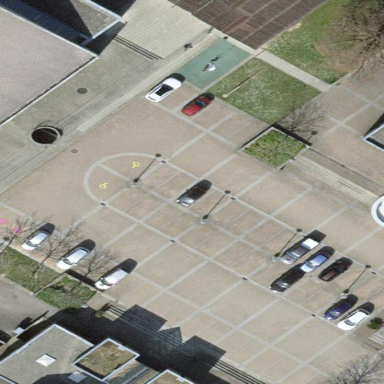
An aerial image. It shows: Parking area with surface.